Question: I am getting started with using MonoGame and having downloaded version 3.3 in the process of getting my first game setup I've hit an immediate roadblock.
In all the tutorials I have seen such as <URL> it appears that I should be able to find a project template titled 'MonoGame Content Project' in Visual Studio which I can use to add my models and textures. However I do not have such an option in my template list which looks as follows.

Under XNA Game studio I do appear to have an option for a 'Empty Content Project' but my assumption is that this is not the same thing.
Could anyone provide any guidance? Has my install stuffed up somehow or has the content creation process for MonoGame been changed since this tutorial (and the others I have read) been written?
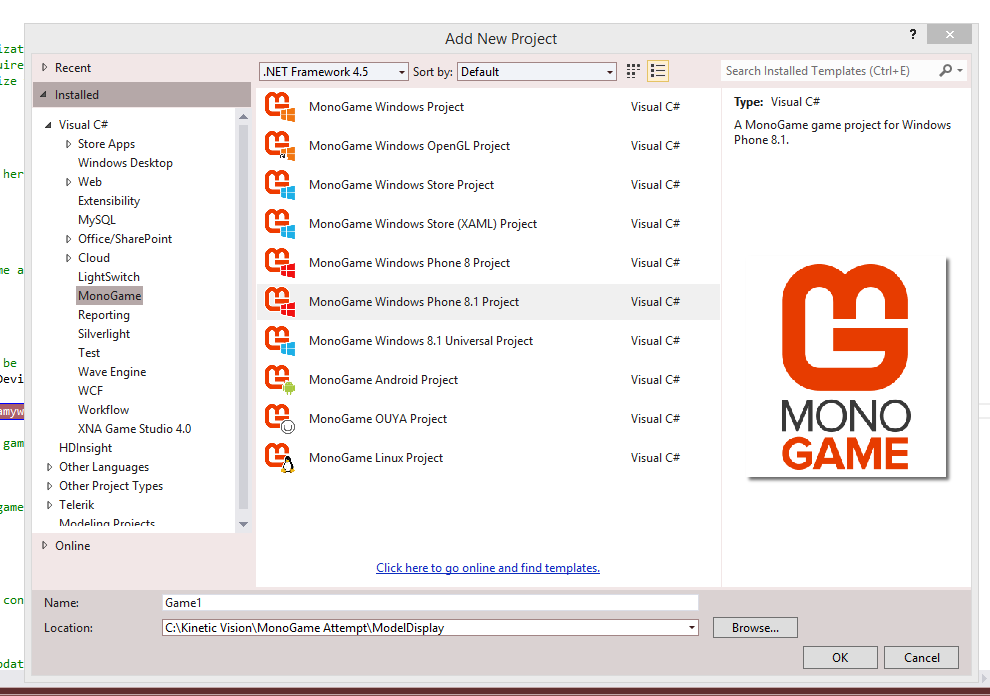
Answer: Ended up working this out myself.
Basically that project template type is no longer required and the functionality appears to be have been moved to the MonoGame Pipeline Tool.
All your models and textures can be added and managed through the tool.
Complete details can be viewed <URL>.